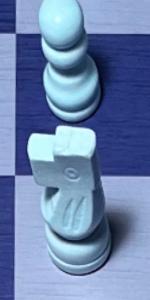
Label: Knight_White